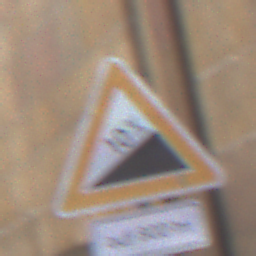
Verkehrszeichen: Steigung10
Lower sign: LaengeEinerStrecke5
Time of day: Midday
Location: Outdoor (Urban)
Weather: Overcast
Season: NotSpecified
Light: Natural